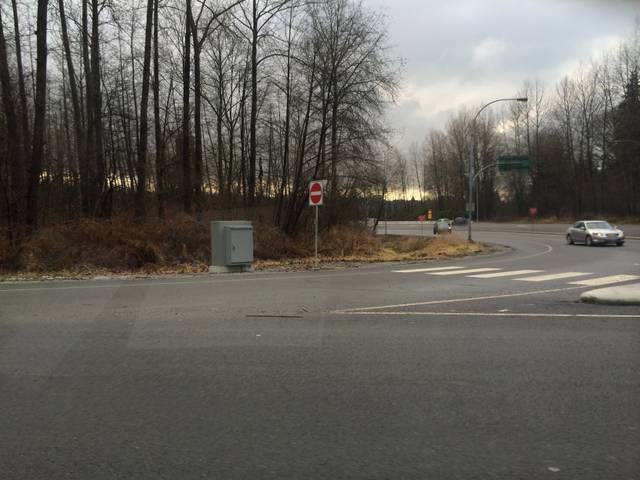
Region: Canada
Coordinates: 49.246, -122.914